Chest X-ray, PA view. Patient: 28 years old, sex M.
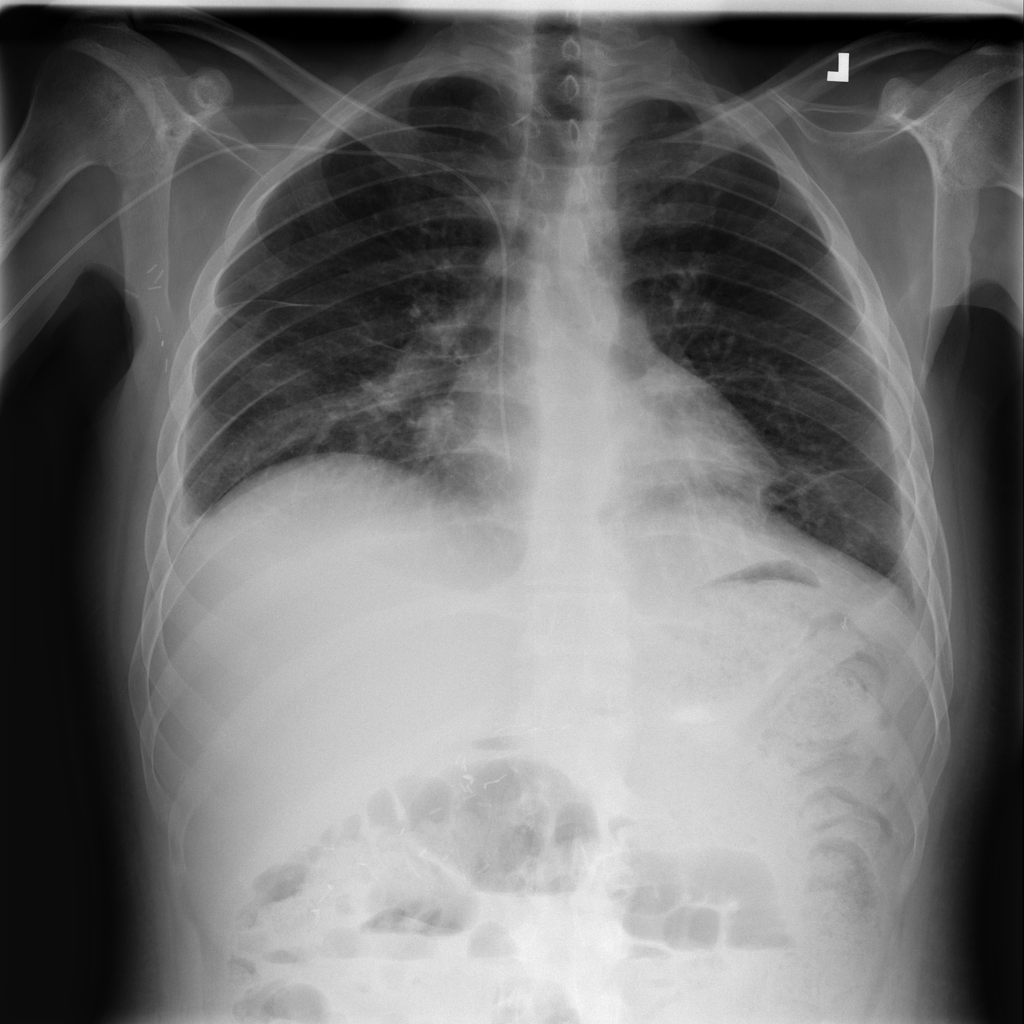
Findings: Atelectasis, Effusion, Infiltration, Pleural_Thickening